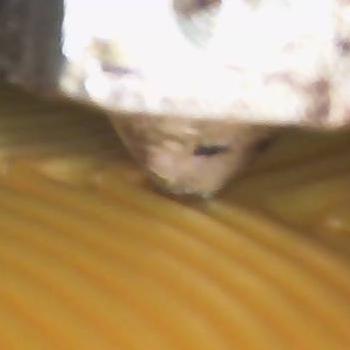
Flow rate: 100%